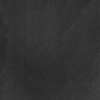
Label: dusty